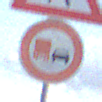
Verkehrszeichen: UeberholverbotKraftfahrzeuge
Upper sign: FussgaengerLinks
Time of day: SunriseSunset
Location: Outdoor (Nature)
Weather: PartlyCloudy
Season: NotSpecified
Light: Natural